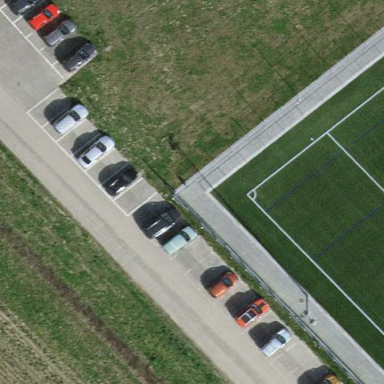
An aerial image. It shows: Parking area with surface.